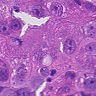
Metastatic tissue present: yes